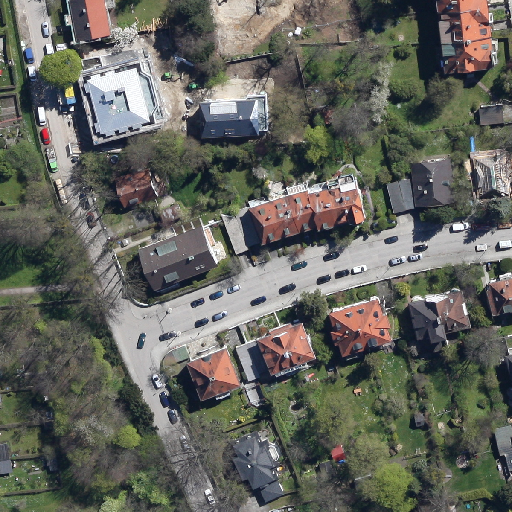
Referring expression: light-duty vehicle driving on the road